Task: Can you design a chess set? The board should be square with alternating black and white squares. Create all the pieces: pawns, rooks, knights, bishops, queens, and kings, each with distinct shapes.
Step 2886:
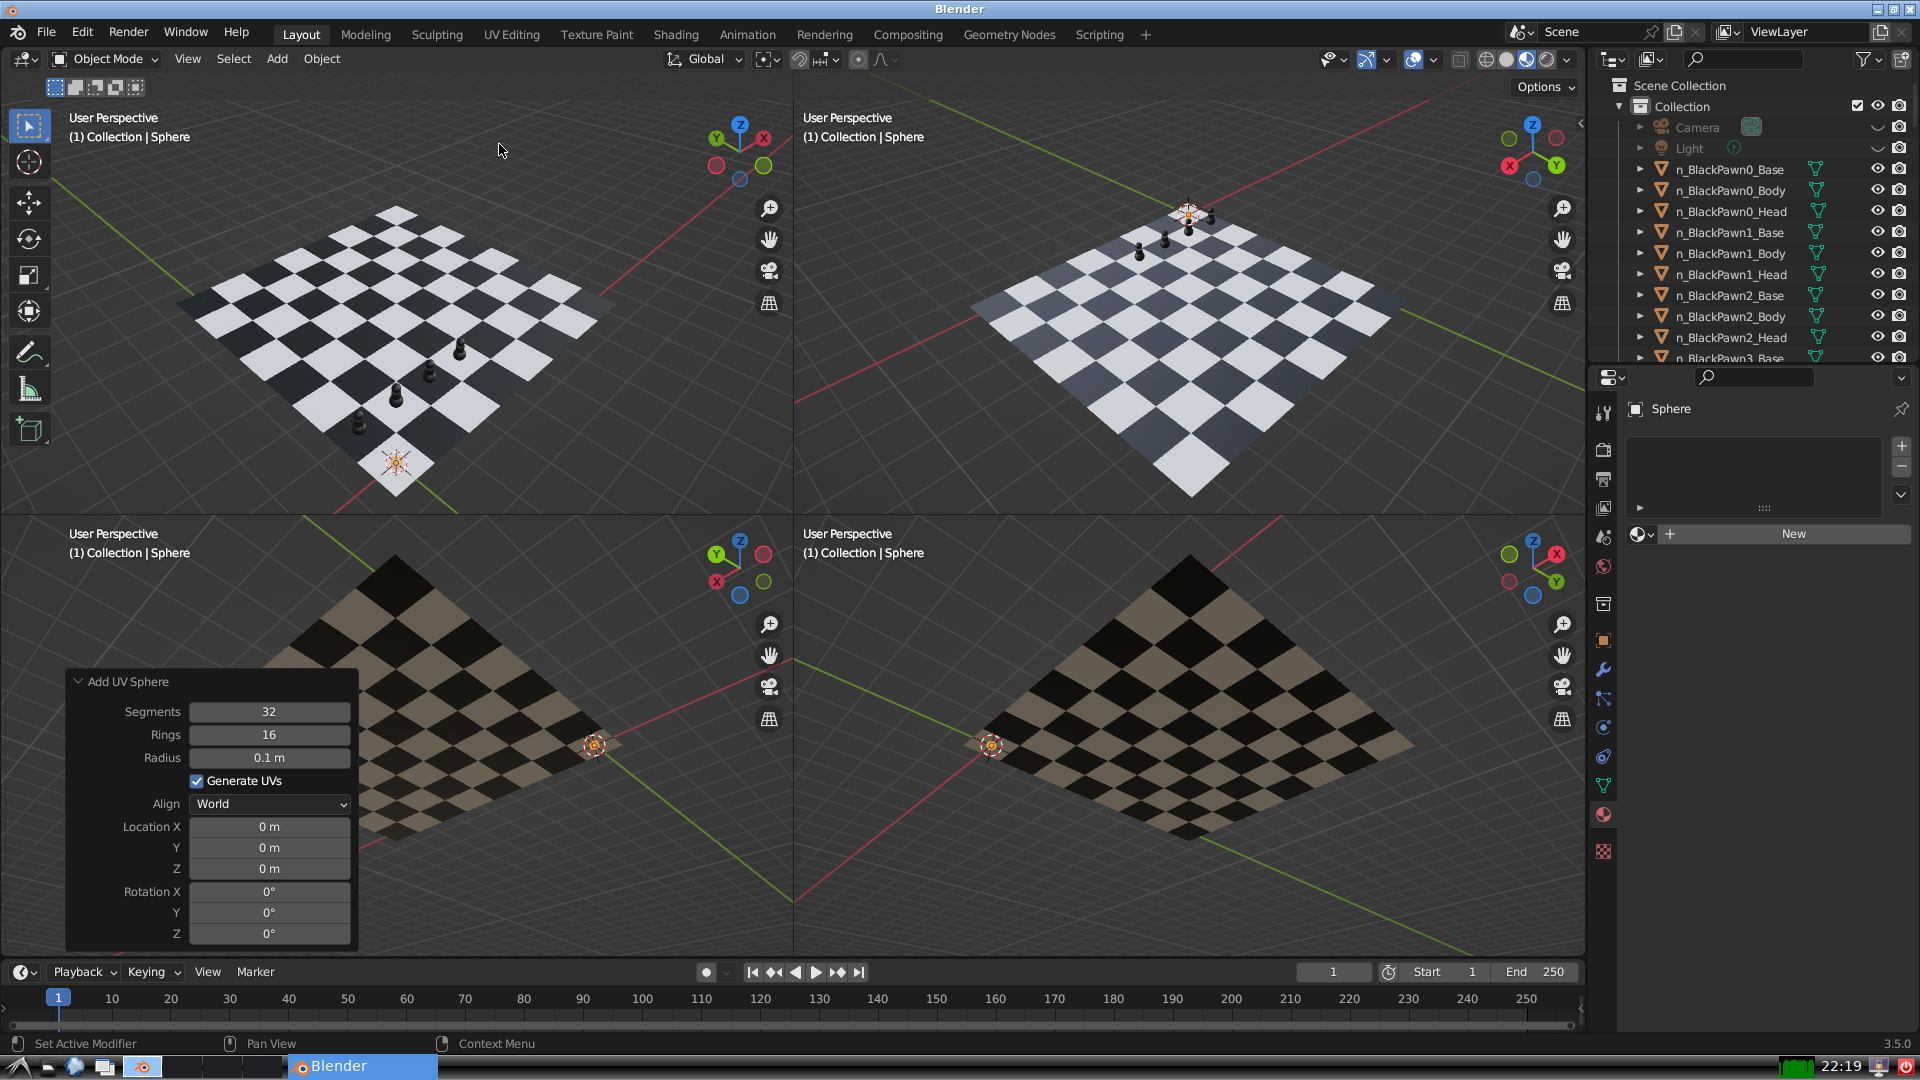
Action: {"mouse_move": [270, 758]}